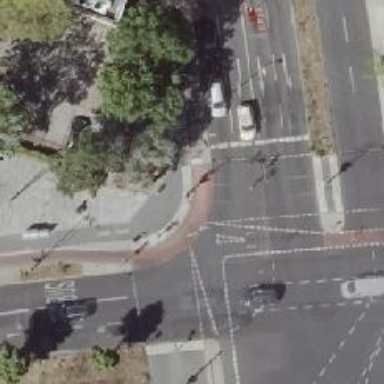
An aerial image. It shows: Footway crossing equipped with traffic signals and central island.